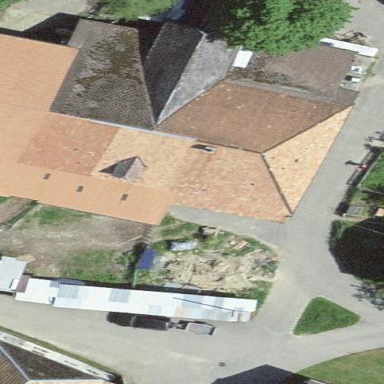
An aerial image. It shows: Farm building.